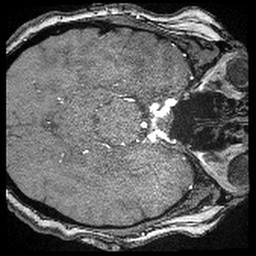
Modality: angio
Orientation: axial
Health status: ill
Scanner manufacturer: siemens
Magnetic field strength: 3 T
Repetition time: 0.022 s
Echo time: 0.00401 s